Question: I am attempting to get a MVC 3 generated 'Create' page to have all the editor-labels/textboxes float inside the fieldset.
I wrapped the scaaffolded div boxes in another div:
'''
<div class="editor-float">
<div class="editor-label">
@Html.LabelFor(model => model.EntryDate)
</div>
<div class="editor-field">
@Html.EditorFor(model => model.EntryDate)
@Html.ValidationMessageFor(model => model.EntryDate)
</div>
</div>
'''
And then I added this CSS code:
'''
.editor-float
{
margin-right: 5px;
float: left;
position: relative;
}
'''
The issue is that most of the div's float nicely but not all.
A picture of the behaviour (Value4 is sitting in a 'row' by itself):

Is there a better CSS property that I could use to get things flowing better?
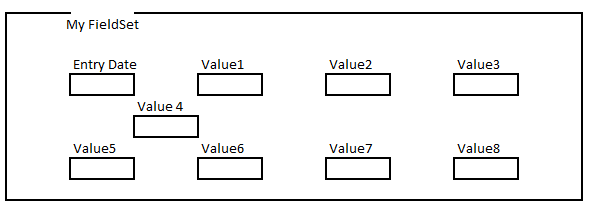
Answer: What you want is 'clear' property. Something like 'clear: left;'
If you have multiple div elements with class editor-float, then define .editor-float like:
'''
.editor-float
{
margin-right: 5px;
float: left;
position: relative;
clear: left;
}
'''